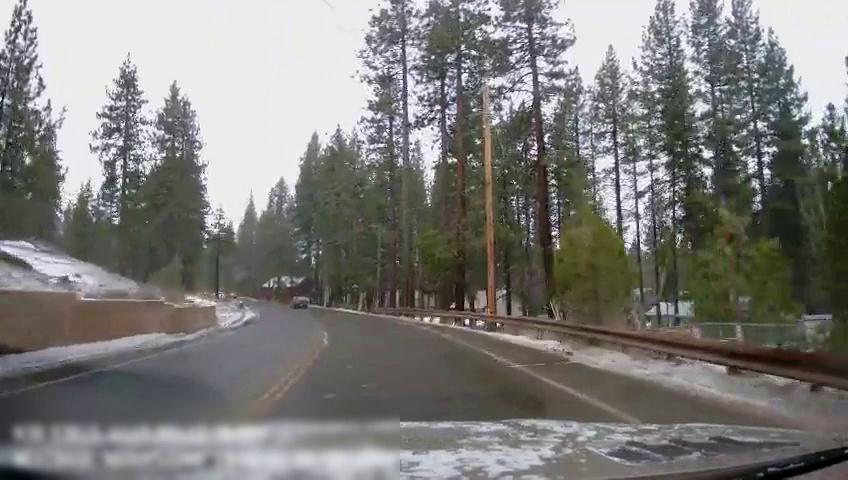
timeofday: Day
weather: Snowy
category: Drivable Space
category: Vehicles | SUV
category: Lanes | Current Lane
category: Lanes | Current Lane
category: Lanes | Alternate Lane